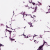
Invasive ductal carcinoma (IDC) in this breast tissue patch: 0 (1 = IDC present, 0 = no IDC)